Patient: sex M, age 51
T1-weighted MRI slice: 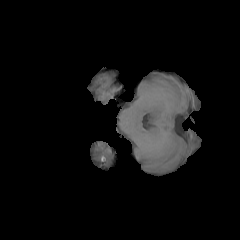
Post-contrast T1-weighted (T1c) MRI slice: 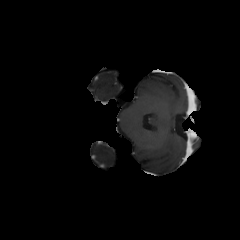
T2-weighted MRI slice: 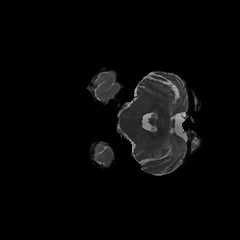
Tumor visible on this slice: no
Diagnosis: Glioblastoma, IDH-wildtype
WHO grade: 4